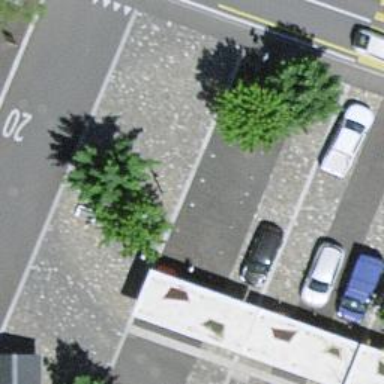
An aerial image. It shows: Service road with sett surface.